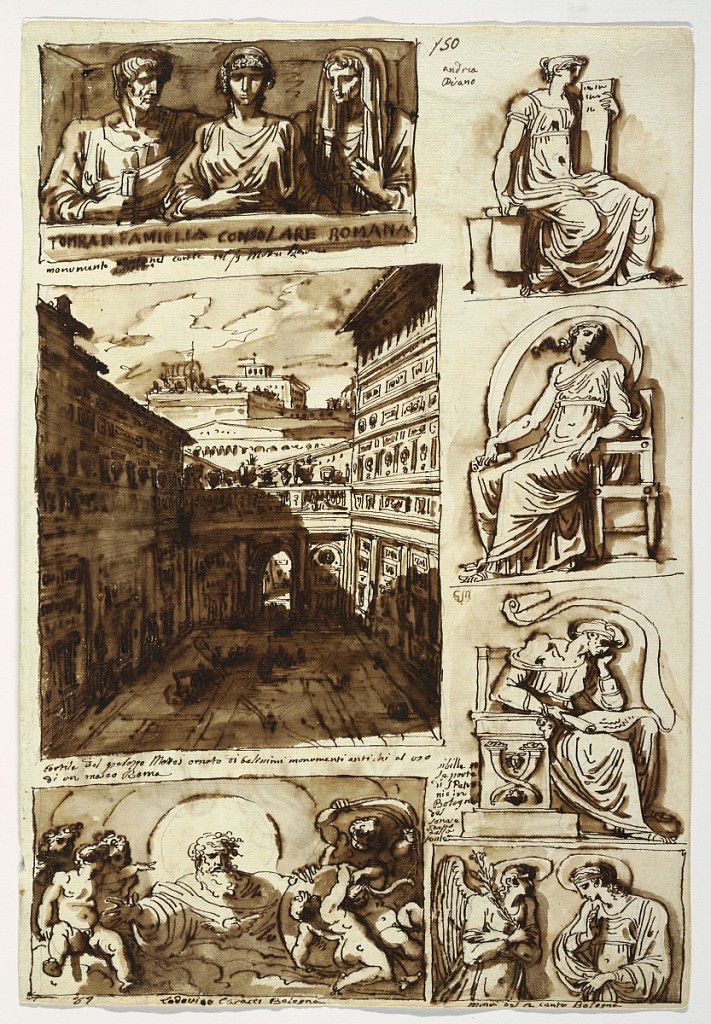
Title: Various works of art. The court of Palazzo Mattei in Rome
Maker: Felice Giani, Italian, 1758–1823
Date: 1812–14
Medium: Brush and brown wash, pen and brown ink, black chalk on paper.
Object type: Drawing
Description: Recto:  Right row:  Three Sibyls; inscription in ink "andrea/Pisano" and "sibille su/ le porte/ di S. Petro/ nio in/ Bologna/ del/ senese/ detto/ della/ fonte".  The Annunciation in half-figures; caption: "monu [mento] del 2 cento Bologna" Left row:  Roman sepulchral relief with three half figures; caption: "monumento nel corte del Sig Mattei Roma".  View of the court of Palazzo Mattei shown toward the rear:  caption: "Cortile del palazzo Mattei ornato de belissimi monumenti anitchi al uso/ di un museo Roma" God the Father and angels; Caption: "Lodovico Caracci Bologna" Left borrom corner: "87"; top center "150"

Verso: Head of a horse with half opened mouth, shown twice raised and in profile, twice lowered, and obliquely in two different directions.